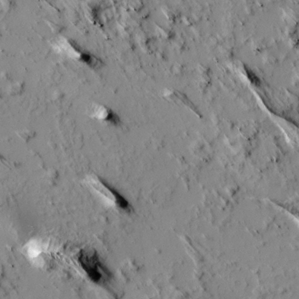
Label: non_frost